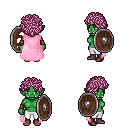
a pixel art fantasy rpg character, female body template, orc, green skin, pink cape, white pants, pink curly afro hairstyle, cloth bracers, maroon shoes, shield, four views (front, back, left, right), 2x2 character sprite sheet, small pixel art, hard edges, no anti-aliasing